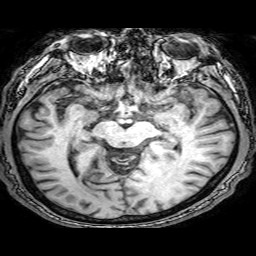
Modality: T1w
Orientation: coronal
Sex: male
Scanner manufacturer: philips
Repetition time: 0.008136 s
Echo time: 0.00373 s